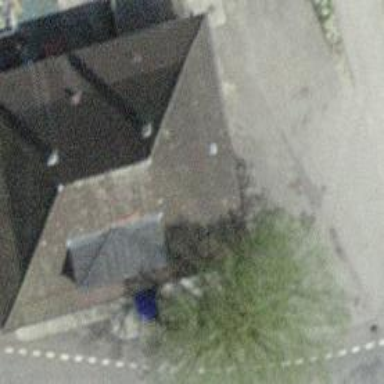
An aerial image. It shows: Restaurant.